Question: I have created a 2D maze, and I want to find the quickest path between the red->blue colored nodes. I'm an unsure how I would go about implementing a depth-first search. I know that an adjacency matrix or list could be used to represent the connections between nodes. Though, I am unsure of how to construct it.
: I need to return a list with the tiles coordinates searched (when looking for goal node), so i can depict the search on the maze. Or how would i construct an adjacency matrix for this? and the corresponding vertex list?
Depth first search general structure
1. Visit node(cell) (change visited flag to true)
2. Push to Stack
3. get unvisited vertex (peek stack) if none (pop stack) - update maze model view
Repeat 1 - 3 until stack empty
Here is the current code for the maze class.
'''
public class Maze {
//Tile ids
public static short OBSTICLE = 0;
public static short START_LOC_VALUE = -2;
public static short GOAL_LOC_VALUE = -3;
private int rows, cols;
private int numTiles;
private int[][] map;
private int[][] adjMatrix;
private Queue theQueue;
public Maze(int rows, int cols){
this.rows = rows;
this.cols = cols;
theQueue = new Queue();
numTiles = rows*cols;
map = new int[rows][cols];
adjMatrix = new int[rows][cols];
for (int i=0; i<rows; i++) {
for (int j=0; j<cols; j++) {
map[i][j] = 1;
}
}
}
/*
* Generate Maze
* @param numObstacles - number of obstacles
*/
public void generateMaze(int numObstacles){
for (int i = 0; i < numObstacles; i++)
setTile((int)(Math.random()*rows),(int)(Math.random()*cols), Maze.OBSTICLE);
//setTile((int)(Math.random()*rows),(int)(Math.random()*cols),Maze.START_LOC_VALUE);
//setTile((int)(Math.random()*rows),(int)(Math.random()*cols),Maze.GOAL_LOC_VALUE);
createAdjMatrix();
}
public void createAdjMatrix(){
for (int i=0; i<rows; i++) {
for (int j=0; j<cols; j++) {
if (map[i][j] == 1) {
addEdge(i,j);
}
}
}
}
/*
* Set Tile
* @param x - x cord
* @param y - y cord
* @param entity - OBSTICLE,START_LOC_VALUE or GOAL_LOC_VALUE ID
*/
public void setTile(int x, int y, short entity){
this.map[x][y] = entity;
}
public void addEdge(int start, int end) {//Start and end arguments index multidimensional array
adjMatrix[start][end] = 1;
adjMatrix[end][start] = 1;
}
public void bfs(int startDest, int goalDest) // breadth-first search
{
// begin at vertex 0
vertexList[startDest].wasVisited = true; // mark it
displayVertex(startDest); // display it
theQueue.enQueue(startDest); // insert at tail
int v2;
while (!theQueue.isEmpty()) // until queue empty,
{
int v1 = theQueue.deQueue(); // remove vertex at head
// until it has no unvisited neighbors
while ((v2 = getAdjUnvisitedVertex(v1)) != -1)
{ // get one,
vertexList[v2].wasVisited = true; // mark it
displayVertex(v2); // display it
theQueue.enQueue(v2); // insert it
} // end while(unvisited neighbors)
} // end while(queue not empty)
// queue is empty, so we're done
for (int j = 0; j < nVerts; j++) // reset flags
vertexList[j].wasVisited = false;
}// end bfs()
/*
* Drawn Maze
* @param g - Graphics object
*/
public void draw(Graphics g){
for (int y = 0; y < cols; y++)
for (int x = 0; x < rows; x++) {
int val = map[x][y];
if (val==Maze.OBSTICLE) {
g.setColor(Color.BLACK);
g.fillRect(x*20, y*20, 20, 20);
}else if(val == Maze.START_LOC_VALUE){
g.setColor(Color.RED);
g.fillRect(x*20, y*20, 20, 20);
}else if(val==Maze.GOAL_LOC_VALUE){
g.setColor(Color.BLUE);
g.fillRect(x*20, y*20, 20, 20);
}else{
g.setColor(Color.BLACK);
g.drawRect(x*20, y*20, 20, 20);
}
}
}
}
'''
current DFS code..
'''
public void dfs(int vertexStart) // depth-first search
{
// begin at vertexStart
vertexList[vertexStart].wasVisited = true; // mark it
displayVertex(vertexStart); // display it
theStack.push(vertexStart); // push it
while (!theStack.isEmpty()) // until stack empty,
{
// get an unvisited vertex adjacent to stack top
int v = getAdjUnvisitedVertex(theStack.peek());
if (v == -1) // if no such vertex,
theStack.pop(); // pop a new one
else // if it exists,
{
vertexList[v].wasVisited = true; // mark it
displayVertex(v); // display it
theStack.push(v); // push it
}
} // end while
}
'''
The following pictures depicts the maze structure, it has been generated pseudo randomly; the final maze implementation will be refined.

Thanks, I will be great full if you could guide me in the right direction...
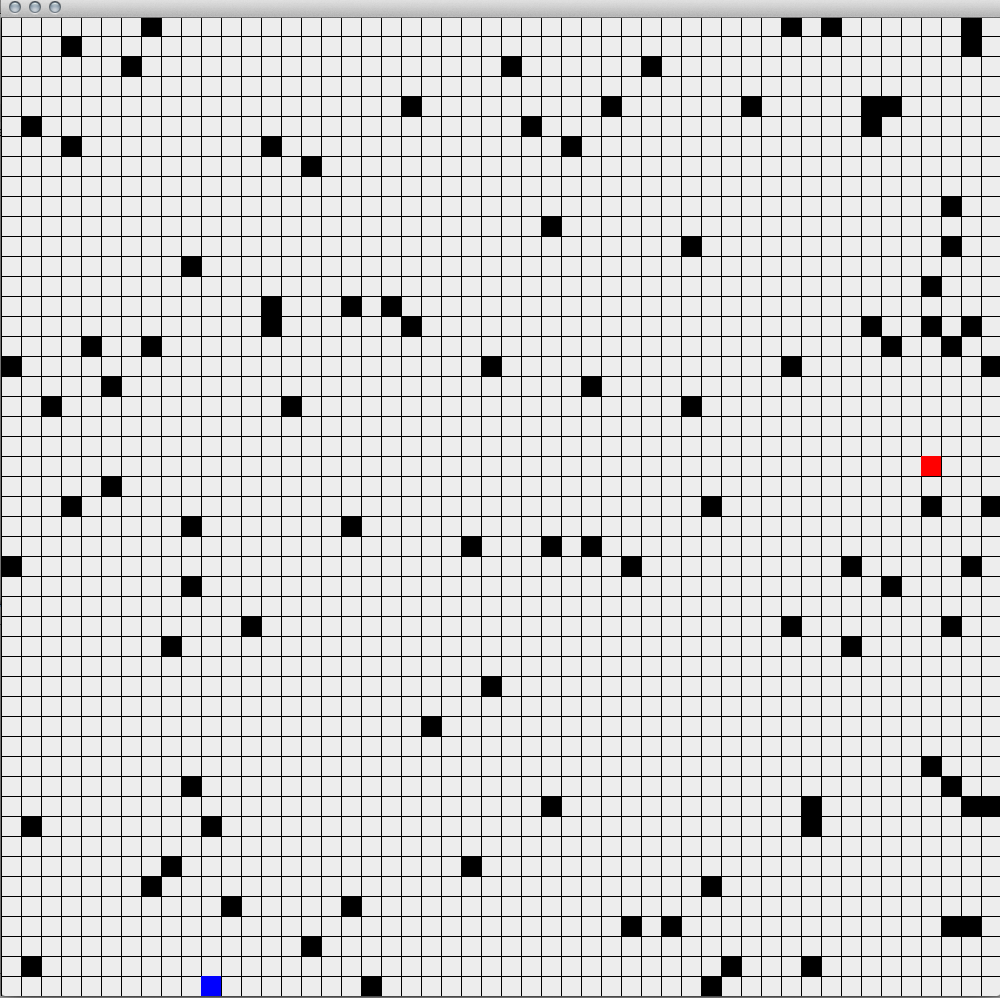
Answer: For 2D Maze you can simply use <URL> if you have n*n maze.
But there is another option, which is kind of labeling and BFS and works on your maze (no need to graph).
# Numbering algorithm
One of an interesting ways to understand the breadth first search is do it in this way (for maze):
1. Set all cells to 0, and set blocks to -1
2. Start from your source position set it to 1, mark all of it's 0 neighbors to 2, and save all 2's in a list. after that mark all 0 neighbors of 2's to 3, clear list of 2's and save list of 3's and go on to reach the destination. in each level just do not change the source value.
3. Now assume you are in destination and you want to find path, your destination has score m, find neighbor with score m-1, .... and output the path.
In fact normal and simple way of BFS is using Q, but I offered this for it's simplicity and because it simulates Q manner.
# Using adjacency matrix
For creating adjacency matrix, you should have named node and edges, so you can have a classes like below for edges and nodes (I wrote it in pseudo C#):
'''
public class Edge
{
public Edge(Node start, Node end, decimal weight)
{
StartNode = ...,...,...
}
public Node StartNode;
public Node EndNode;
public decimal weight;
public bool IsDirected;
}
public class Node
{
public Node(int index)
{
this.Index = index;
}
public int Index;
public List<Edge> Edges = new List<Edge>();
public bool Visited = false;
}
'''
Now your graph is list of your Node objects:
'''
public class Graph
{
public List<Node> Nodes = new List<Node>();
}
'''
And for modeling your Maze you should select cells as node, and draw edge between neighbor cells.
I'll left it to you how to add node to your graph.